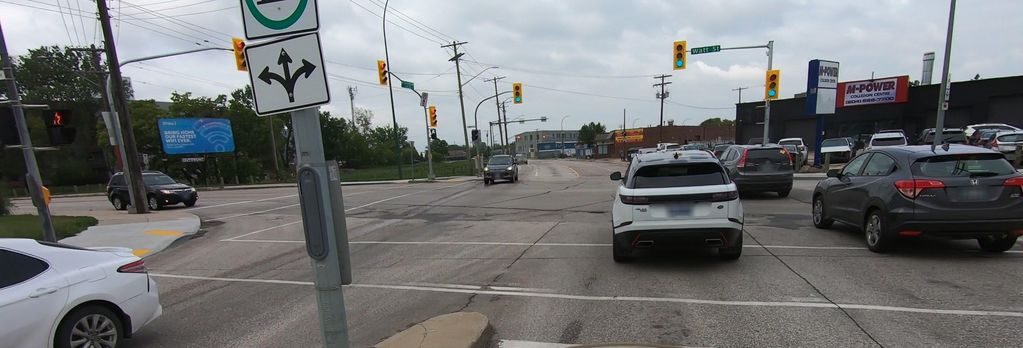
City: winnipeg